Question: I'm making a larger website using HTML, css, JSP and Java-servlet.
I've made a menu using '< nav>' '< ul>' '< li>' (). When i hover, sub-menus drop-down. It looks like this:

I want to reuse this menu on all my pages. It will change a lot so I need Single Source of Truth - No duplication of code. I've been looking in to php/js but haven't been able to get it to work.
:
- - -
- -
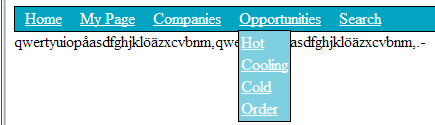
Answer: use the include feature given by jsp:
'''
<%@ include file="menu.html" %>
'''